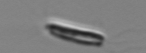
Label: Chrysochromulina